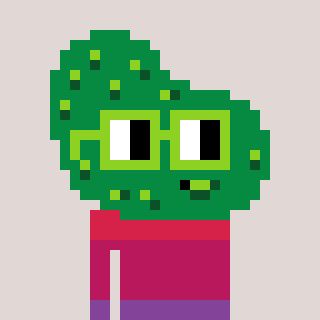
a pixel art character with square light green glasses, a pickle-shaped head and a blue-colored body on a warm background